Question: I have dimension table, named user, and fact table. I want to filtrate that right user can review right value from the fact table based on user's windows authenication. You use the WA to filtrate the dimension table.
I have used the syntax code '"{STRTOMEMBER("[xxxxx].[xxxxxx].&[" + Username() + "]")}"' at the textbox "Allowed member set". (Picture 1).
Unfortunately, the value in fact table is not working.
Do you guys have a better solution?

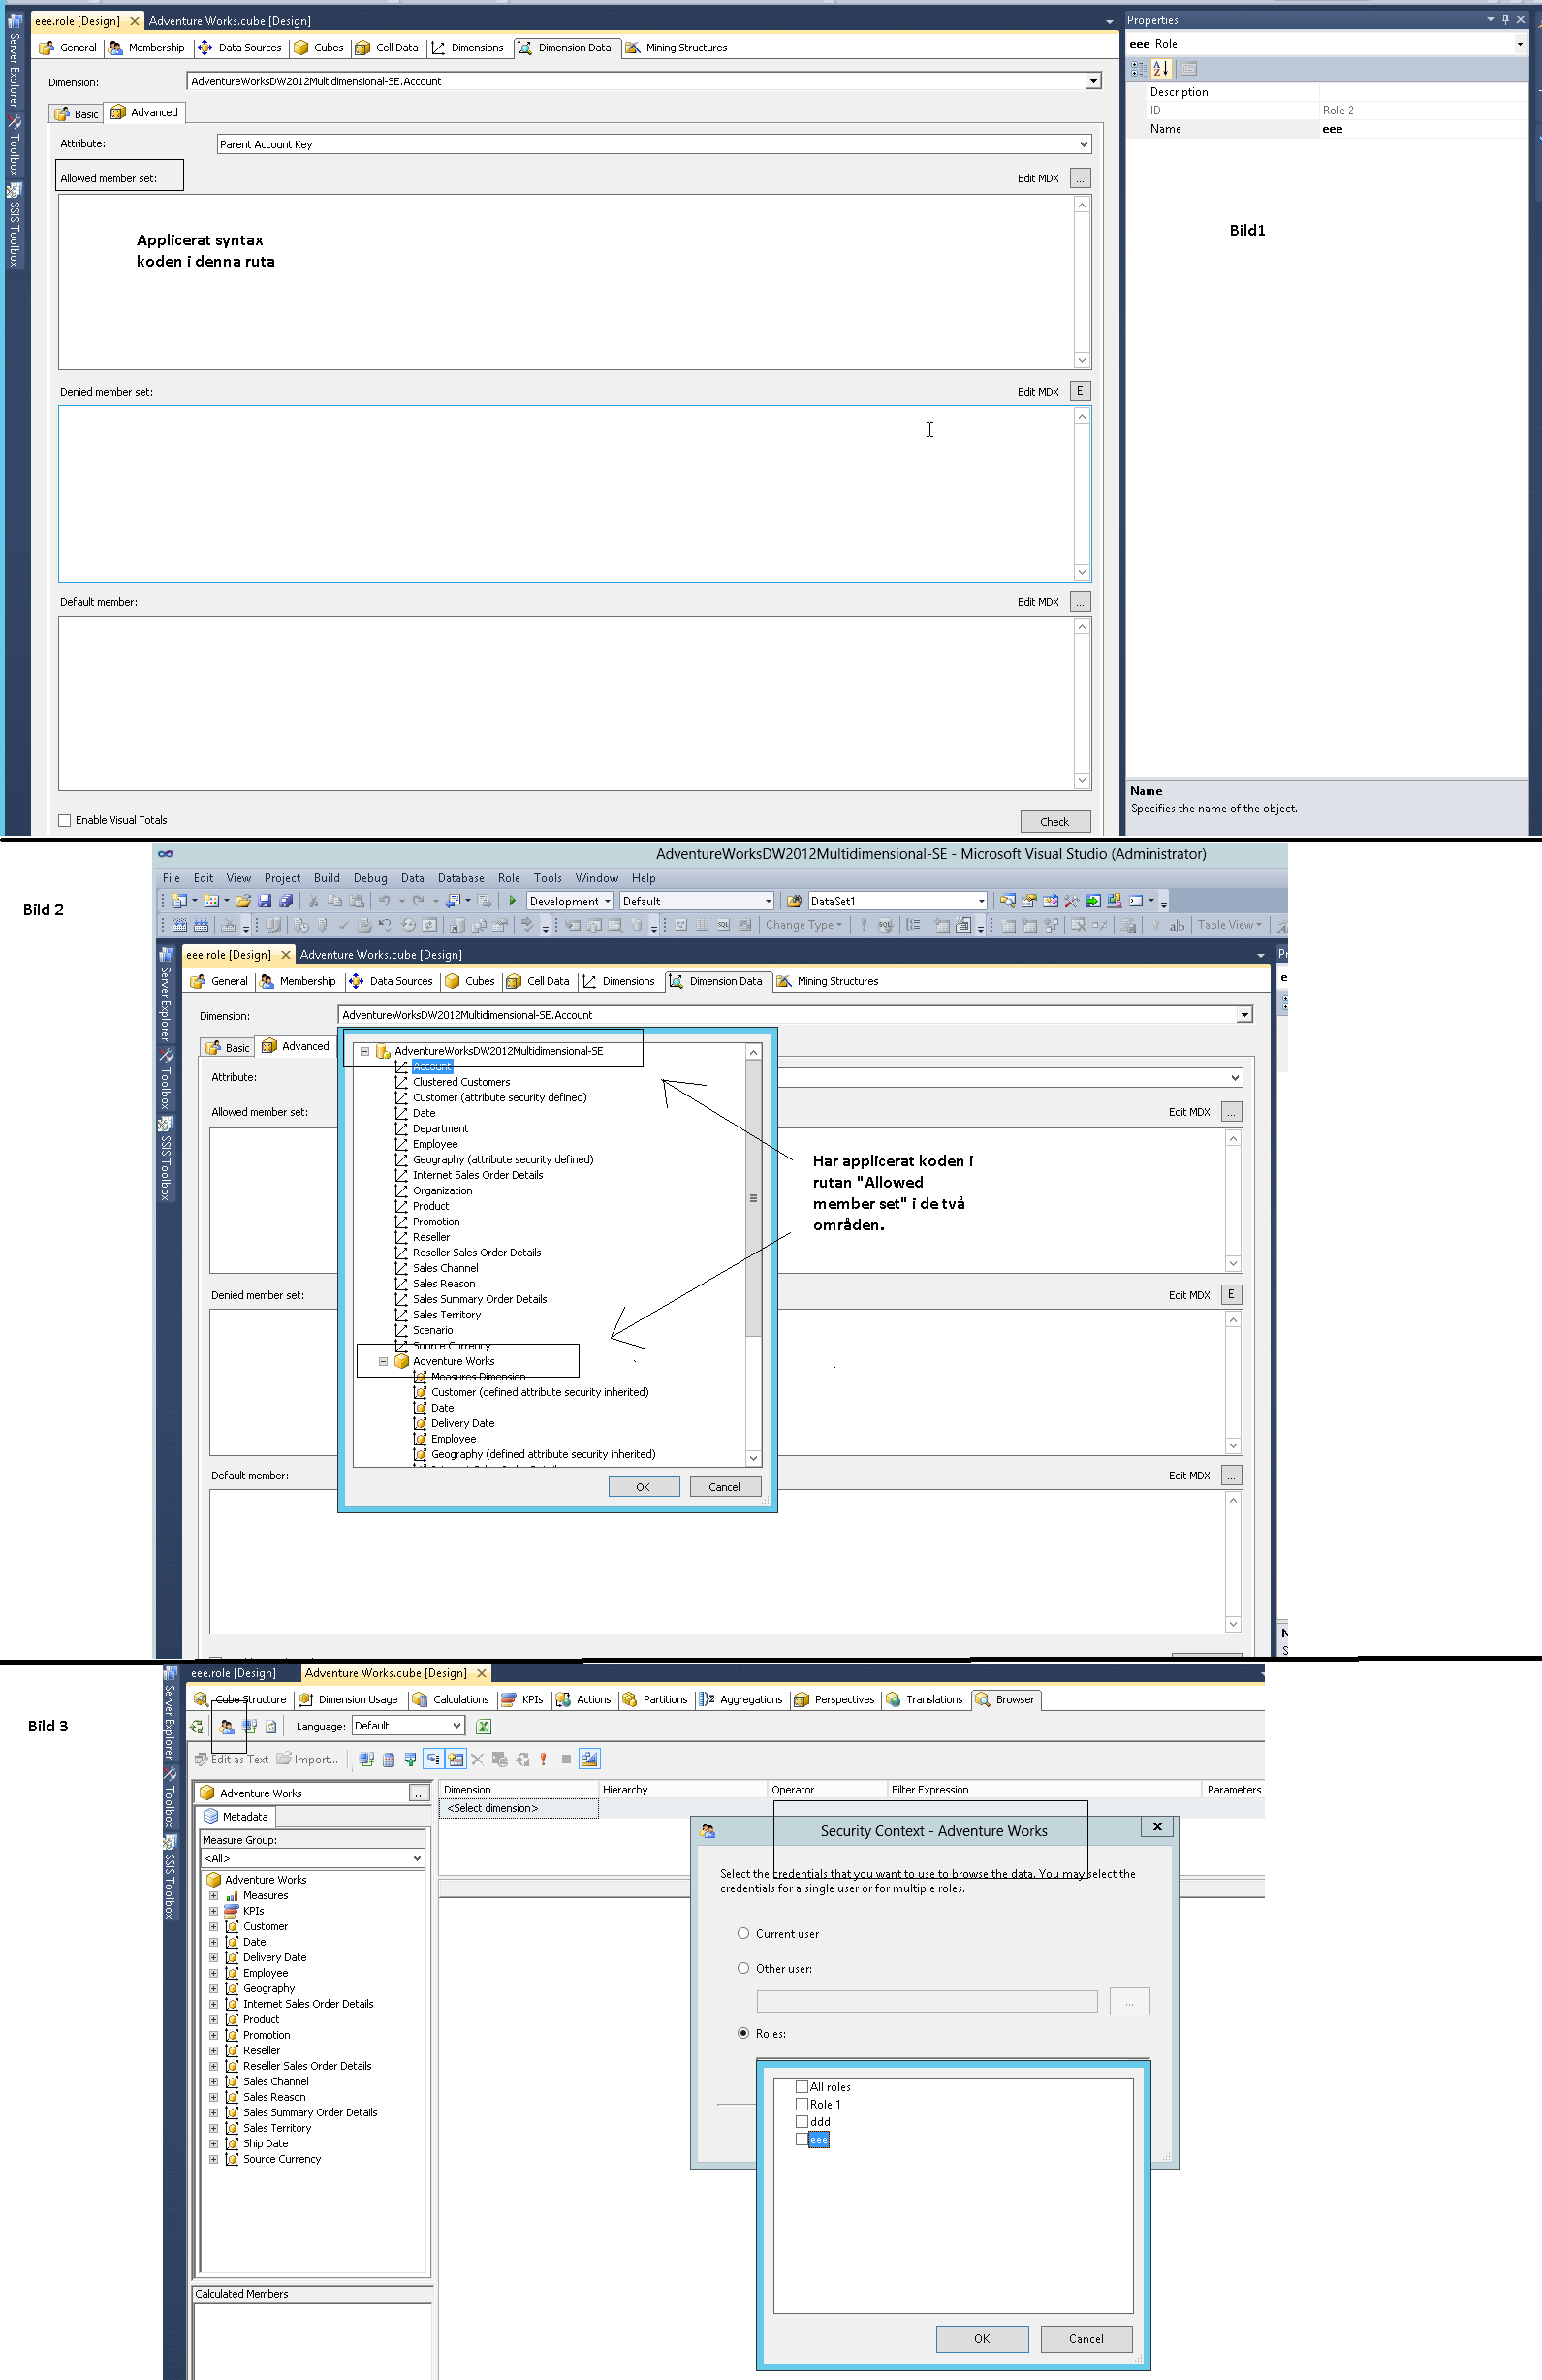
Answer: THe context do not work. you have follow guideline below exactly unfortunately.
<URL>
<URL>
<URL>
<URL>